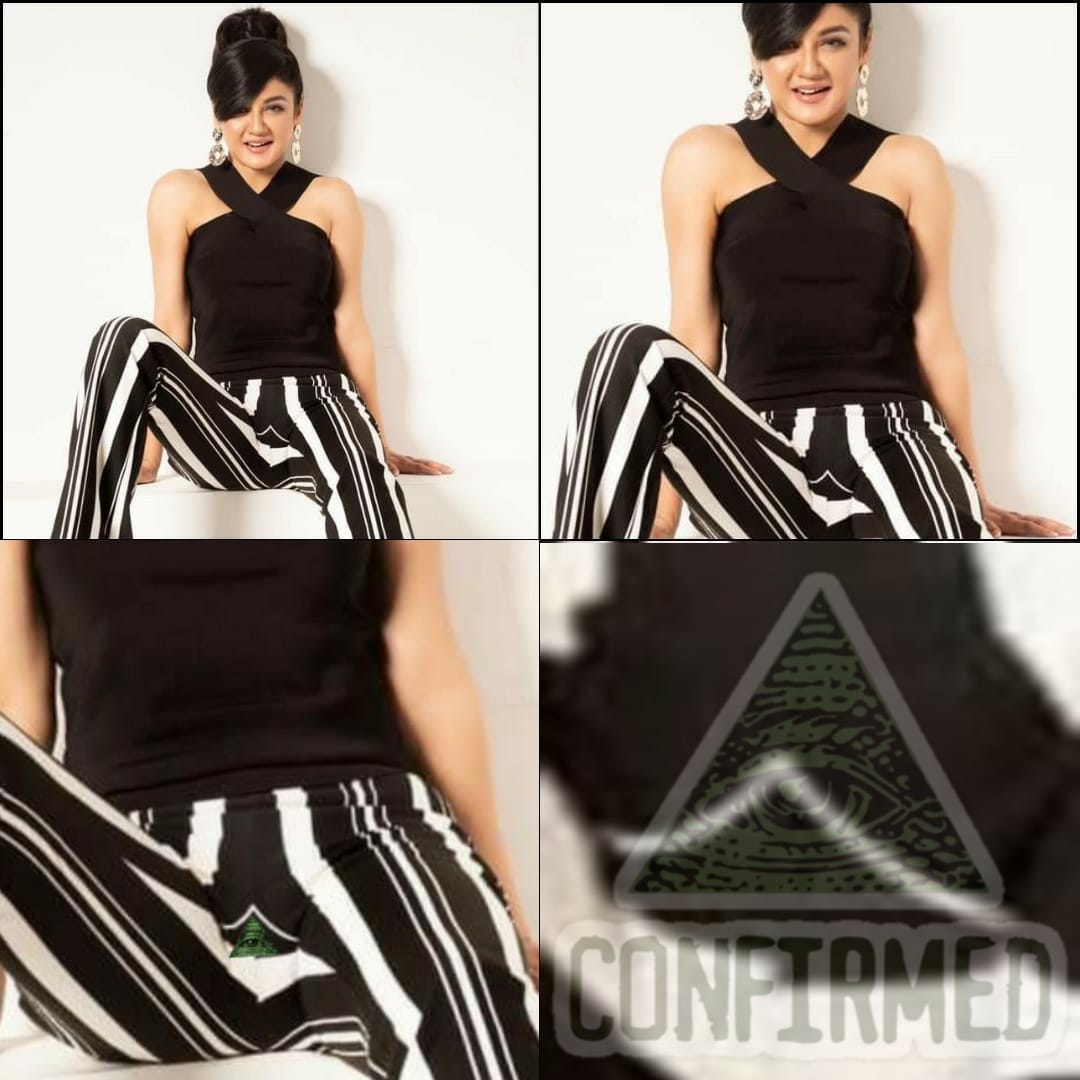
Caption: No caption
Label: hate